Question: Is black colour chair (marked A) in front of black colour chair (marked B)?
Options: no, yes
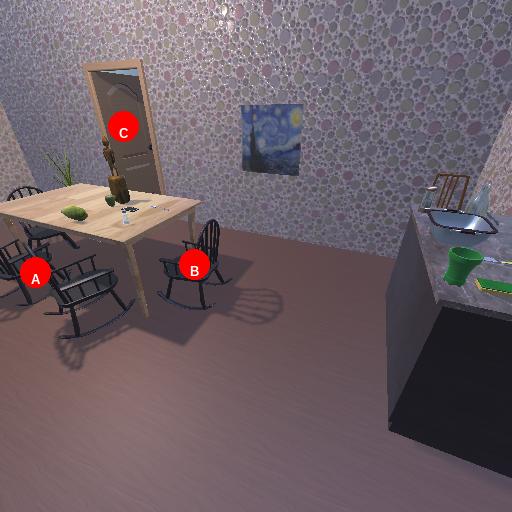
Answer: no